Field crop: tomato
Growth stage: 1
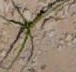
Species: cyperus